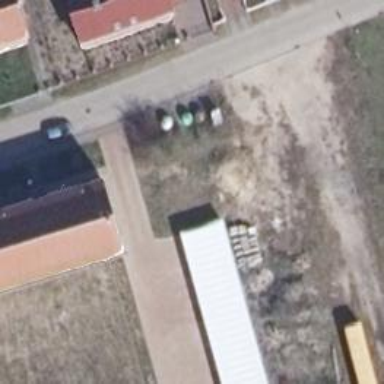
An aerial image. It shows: Shed building.